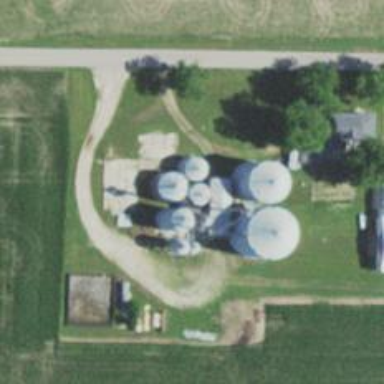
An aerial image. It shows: Silo.